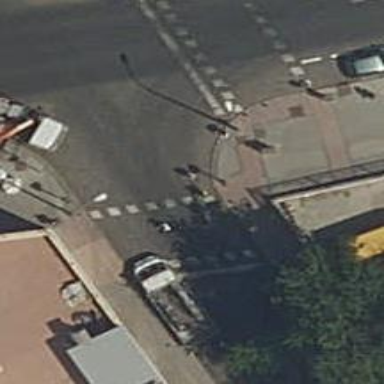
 there are traffic signals and zebra crossing."